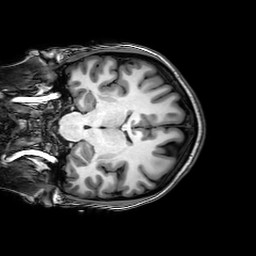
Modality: T1w
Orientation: coronal
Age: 25
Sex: female
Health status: healthy
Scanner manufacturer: philips
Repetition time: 0.008194 s
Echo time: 0.00375 s